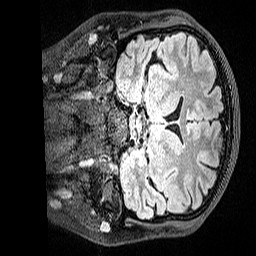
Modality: FLAIR
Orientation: coronal
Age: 21
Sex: female
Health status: healthy
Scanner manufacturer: siemens
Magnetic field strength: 3 T
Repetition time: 5 s
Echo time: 0.388 s